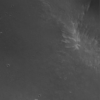
Label: not_dusty